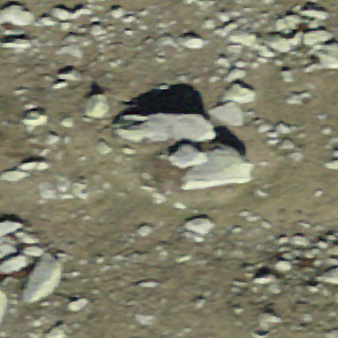
Label: bouldering_area